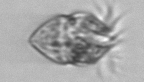
Label: Strombidium_morphotype1